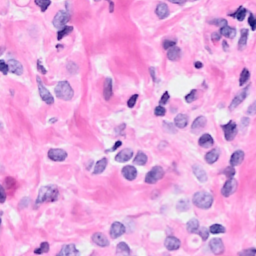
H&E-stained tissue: Breast